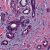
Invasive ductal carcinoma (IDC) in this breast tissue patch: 1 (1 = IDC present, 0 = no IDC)